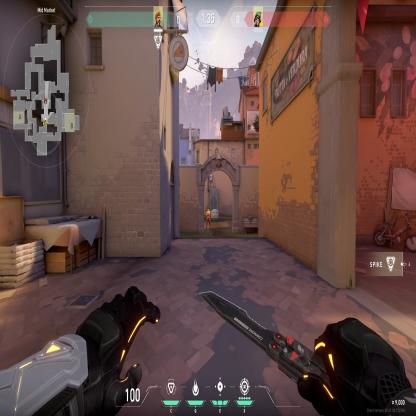
Label: enemy